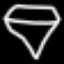
Label: diamond